Question: I have this code to draw a specific String (and a specific Color), depending on the result of a boolean method ('CSGOBot#isRecording()'). I use the 'JPanel#paintComponent(Graphics)' method to paint the String, and I use another thread to repaint.
The thread's 'run' method:
'''
@Override
public void run() {
while (true) {
frame.repaint(); // This is the JPanel, not the JFrame
}
}
'''
The JPanel-extended class:
'''
public class FrameDisplay extends JPanel {
public FrameDisplay() throws HeadlessException {
this.setSize(300, 100);
this.setBackground(new Color(0, 0, 0, 0));
this.setVisible(true);
}
@Override
public void paintComponent(Graphics g1) {
super.paintComponent(g1);
Graphics2D g = (Graphics2D)g1;
g.setColor(CSGOBot.isRecording() ? Color.RED : Color.GREEN);
g.setFont(g.getFont().deriveFont(14f).deriveFont(Font.BOLD));
g.drawString(CSGOBot.isRecording() ? "RECORDING (Alt+R to Stop)" : "Record on hold (Alt+R to Start)", 5, 10);
}
}
'''
However, the paintComponent method does not clear itself, and the Strings paint over themselves when the boolean value is changed. This is a screenshot of the result:

I am trying to avoid using the 'clearRect' method, since it clears any styling made to the panel/frame.
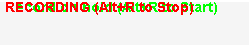
Answer: The problem is, you've specified the background with a alpha value, 'new Color(0, 0, 0, 0)'
Swing only deals with transparent or non-transparent components which is specified by the 'opaque' property
Basically, using a alpha based color means that when he component tries to fill its background, it's using nothing, but, more importantly, Swing doesn't know that it should paint under the component, causing more painting issues
Instead of 'setBackground', use 'setOpaque(false)'